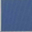
Piece: xx